Question: I am using nhaarman's ListViewAnimations (<URL> to implement an expandable list view where each row has one parent and one child view that expands when a user clicks on the parent view. The child row has a couple of text views with variable height. However when the listview renders and I click to expand the child view it does not expand enough to display all the content.
This is what my child view layout looks like:
'''
<?xml version="1.0" encoding="utf-8"?>
<RelativeLayout xmlns:android="http://schemas.android.com/apk/res/android"
android:id="@+id/list_item_child"
android:layout_width="match_parent"
android:layout_height="wrap_content"
android:background="@android:color/white"
android:paddingBottom="20dp"
android:paddingLeft="20dp"
android:paddingRight="20dp" >
<ImageView
android:id="@+id/listItemArrow"
android:layout_width="wrap_content"
android:layout_height="wrap_content"
android:layout_alignParentTop="true"
android:layout_centerHorizontal="true"
android:contentDescription="@null" />
<RelativeLayout
android:id="@+id/listItemInfoContainer"
android:layout_width="match_parent"
android:layout_height="wrap_content" >
<TextView
android:id="@+id/listItemTitle"
style="@style/ScentTitle"
android:layout_width="match_parent"
android:layout_height="wrap_content"
android:layout_marginTop="20dp" />
<TextView
android:id="@+id/listItemDetails"
style="@style/itemDetails"
android:layout_width="match_parent"
android:layout_height="wrap_content"
android:layout_below="@id/listItemTitle" />
<Button
android:id="@+id/listItemShopNowButton"
style="@style/itemButton"
android:layout_width="wrap_content"
android:layout_height="wrap_content"
android:layout_below="@id/listItemDetails"
android:layout_centerHorizontal="true"
android:layout_marginTop="10dp"
android:paddingLeft="30dp"
android:paddingRight="30dp"
android:text="@string/shop_now" />
</RelativeLayout>
</RelativeLayout>
'''
I initially had the layout_height of the text views set to fill_parent, but changed them over to wrap_content. That did not seem to fix it either. Has anyone run into similar issues.

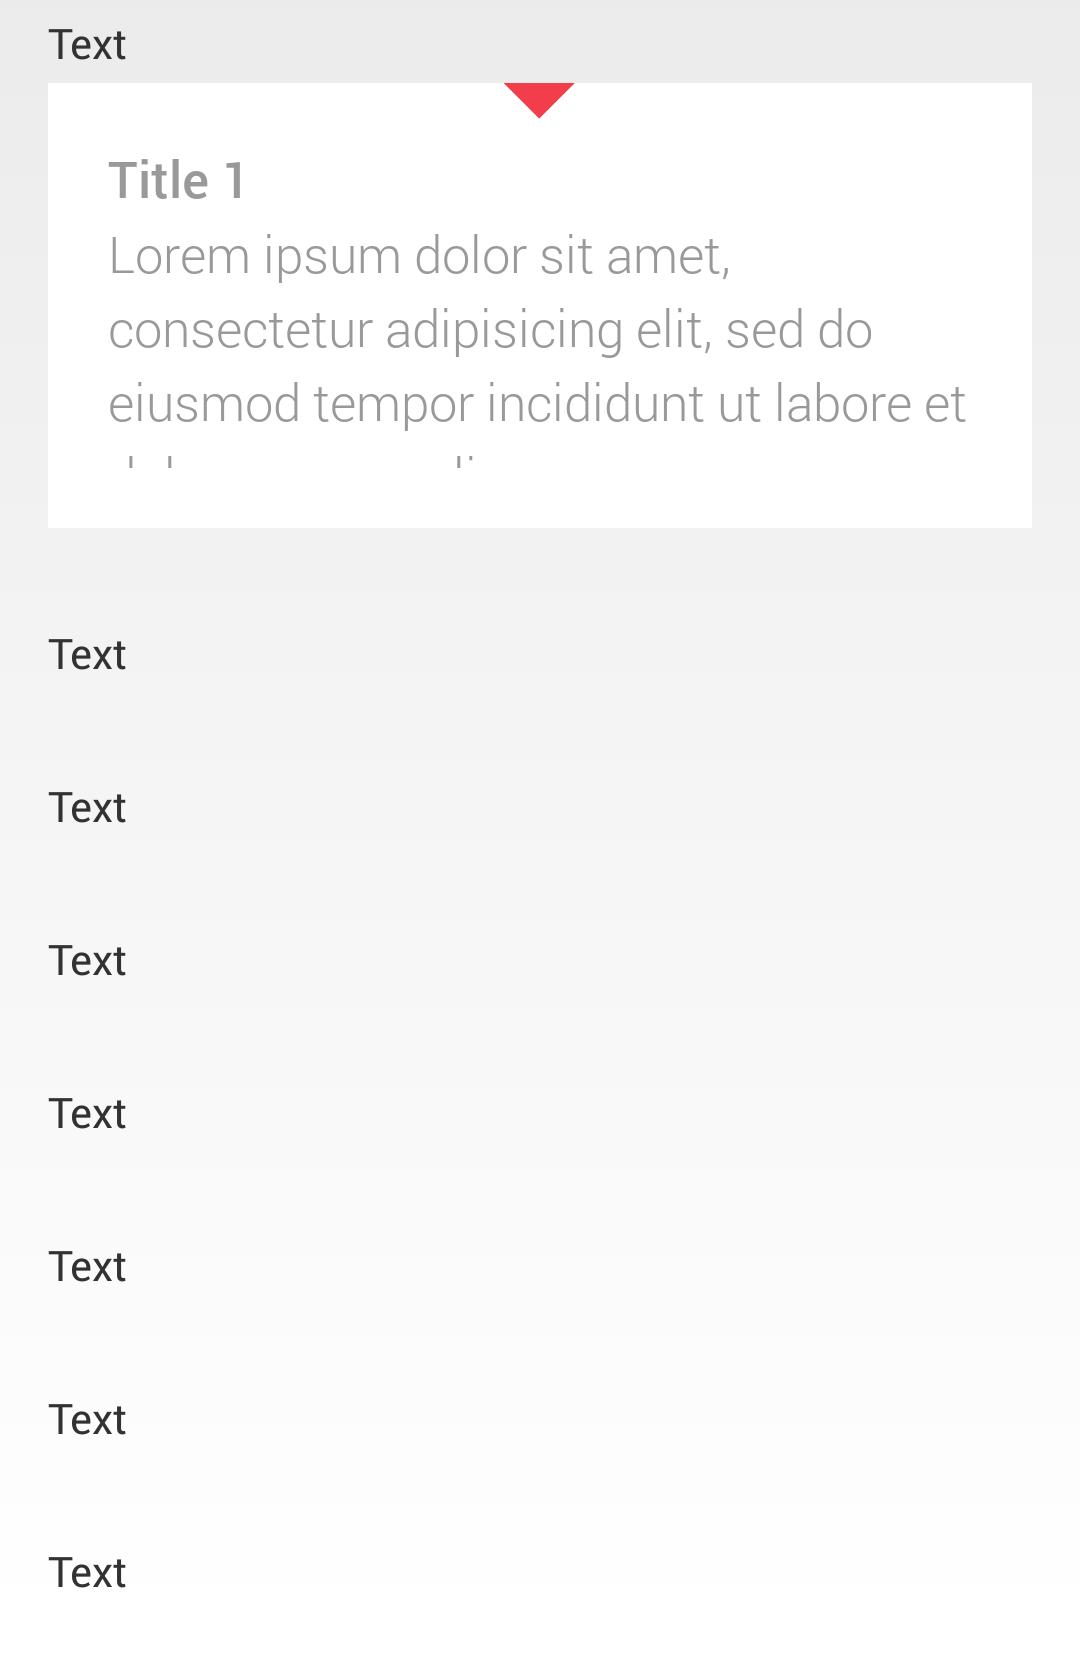
Answer: You can try this, you'll have to modify ExpandableListItemAdapter.java in the ListViewAnimations library.
Replace the animateExpanding() method with this so that it wraps the entire expanding layout:
'''
public static void animateExpanding(final View view) {
/*
* Set this view to invisible so that the size can be measured. If it's set to View.VISIBLE here
* the maximized layout appears to flicker in before animating.
*/
view.setVisibility(View.INVISIBLE);
view.post(new Runnable() {
@Override
public void run() {
/*
* Do view.getWidth in a view.post thread or else the first view.getWidth will always be 0.
*
* The width MeasureSpec cannot be set to UNSPECIFIED here or else the height of wrapped
* textViews gets calculated as if it's a single infinitely long line.
*/
int widthSpec = View.MeasureSpec.makeMeasureSpec(view.getWidth(), View.MeasureSpec.AT_MOST);
int heightSpec = View.MeasureSpec.makeMeasureSpec(0, View.MeasureSpec.UNSPECIFIED);
view.measure(widthSpec, heightSpec);
ValueAnimator animator = createHeightAnimator(view, 0, view.getMeasuredHeight());
animator.start();
view.setVisibility(View.VISIBLE);
}
});
}
'''
The problem originally lies with textViews with wrapping text being calculated as if it's a single line. If your layout didn't have that wrapping text the library would otherwise be fine.
Check up on <URL> in case Niek Haarman updates the fix to a different or more elegant solution.